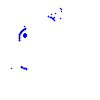
Particle: proton